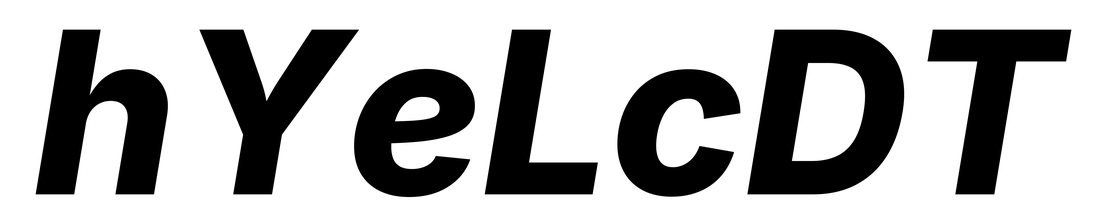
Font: Inter-Italic_ExtraBold_Italic